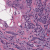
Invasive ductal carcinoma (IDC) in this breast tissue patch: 1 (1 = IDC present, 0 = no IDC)